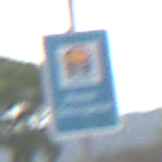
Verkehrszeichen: Wasserschutzgebiet
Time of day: Midday
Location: Outdoor (Nature)
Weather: PartlyCloudy
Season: NotSpecified
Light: Natural